Question: I'm attempting to create an ticket type of system for our companies IT related issues.
This ticket system should work as follows:
- - - -
I'm having some issues with the last bullet.
Since I'm using two databases (it_queries with unique id ticket_id and it_responses with foreign id ticket_id), I'll have to have 3 views in each other in order for this to work.
I have the following in mind:

How will I be able to achieve this or is there an easier way to do this?
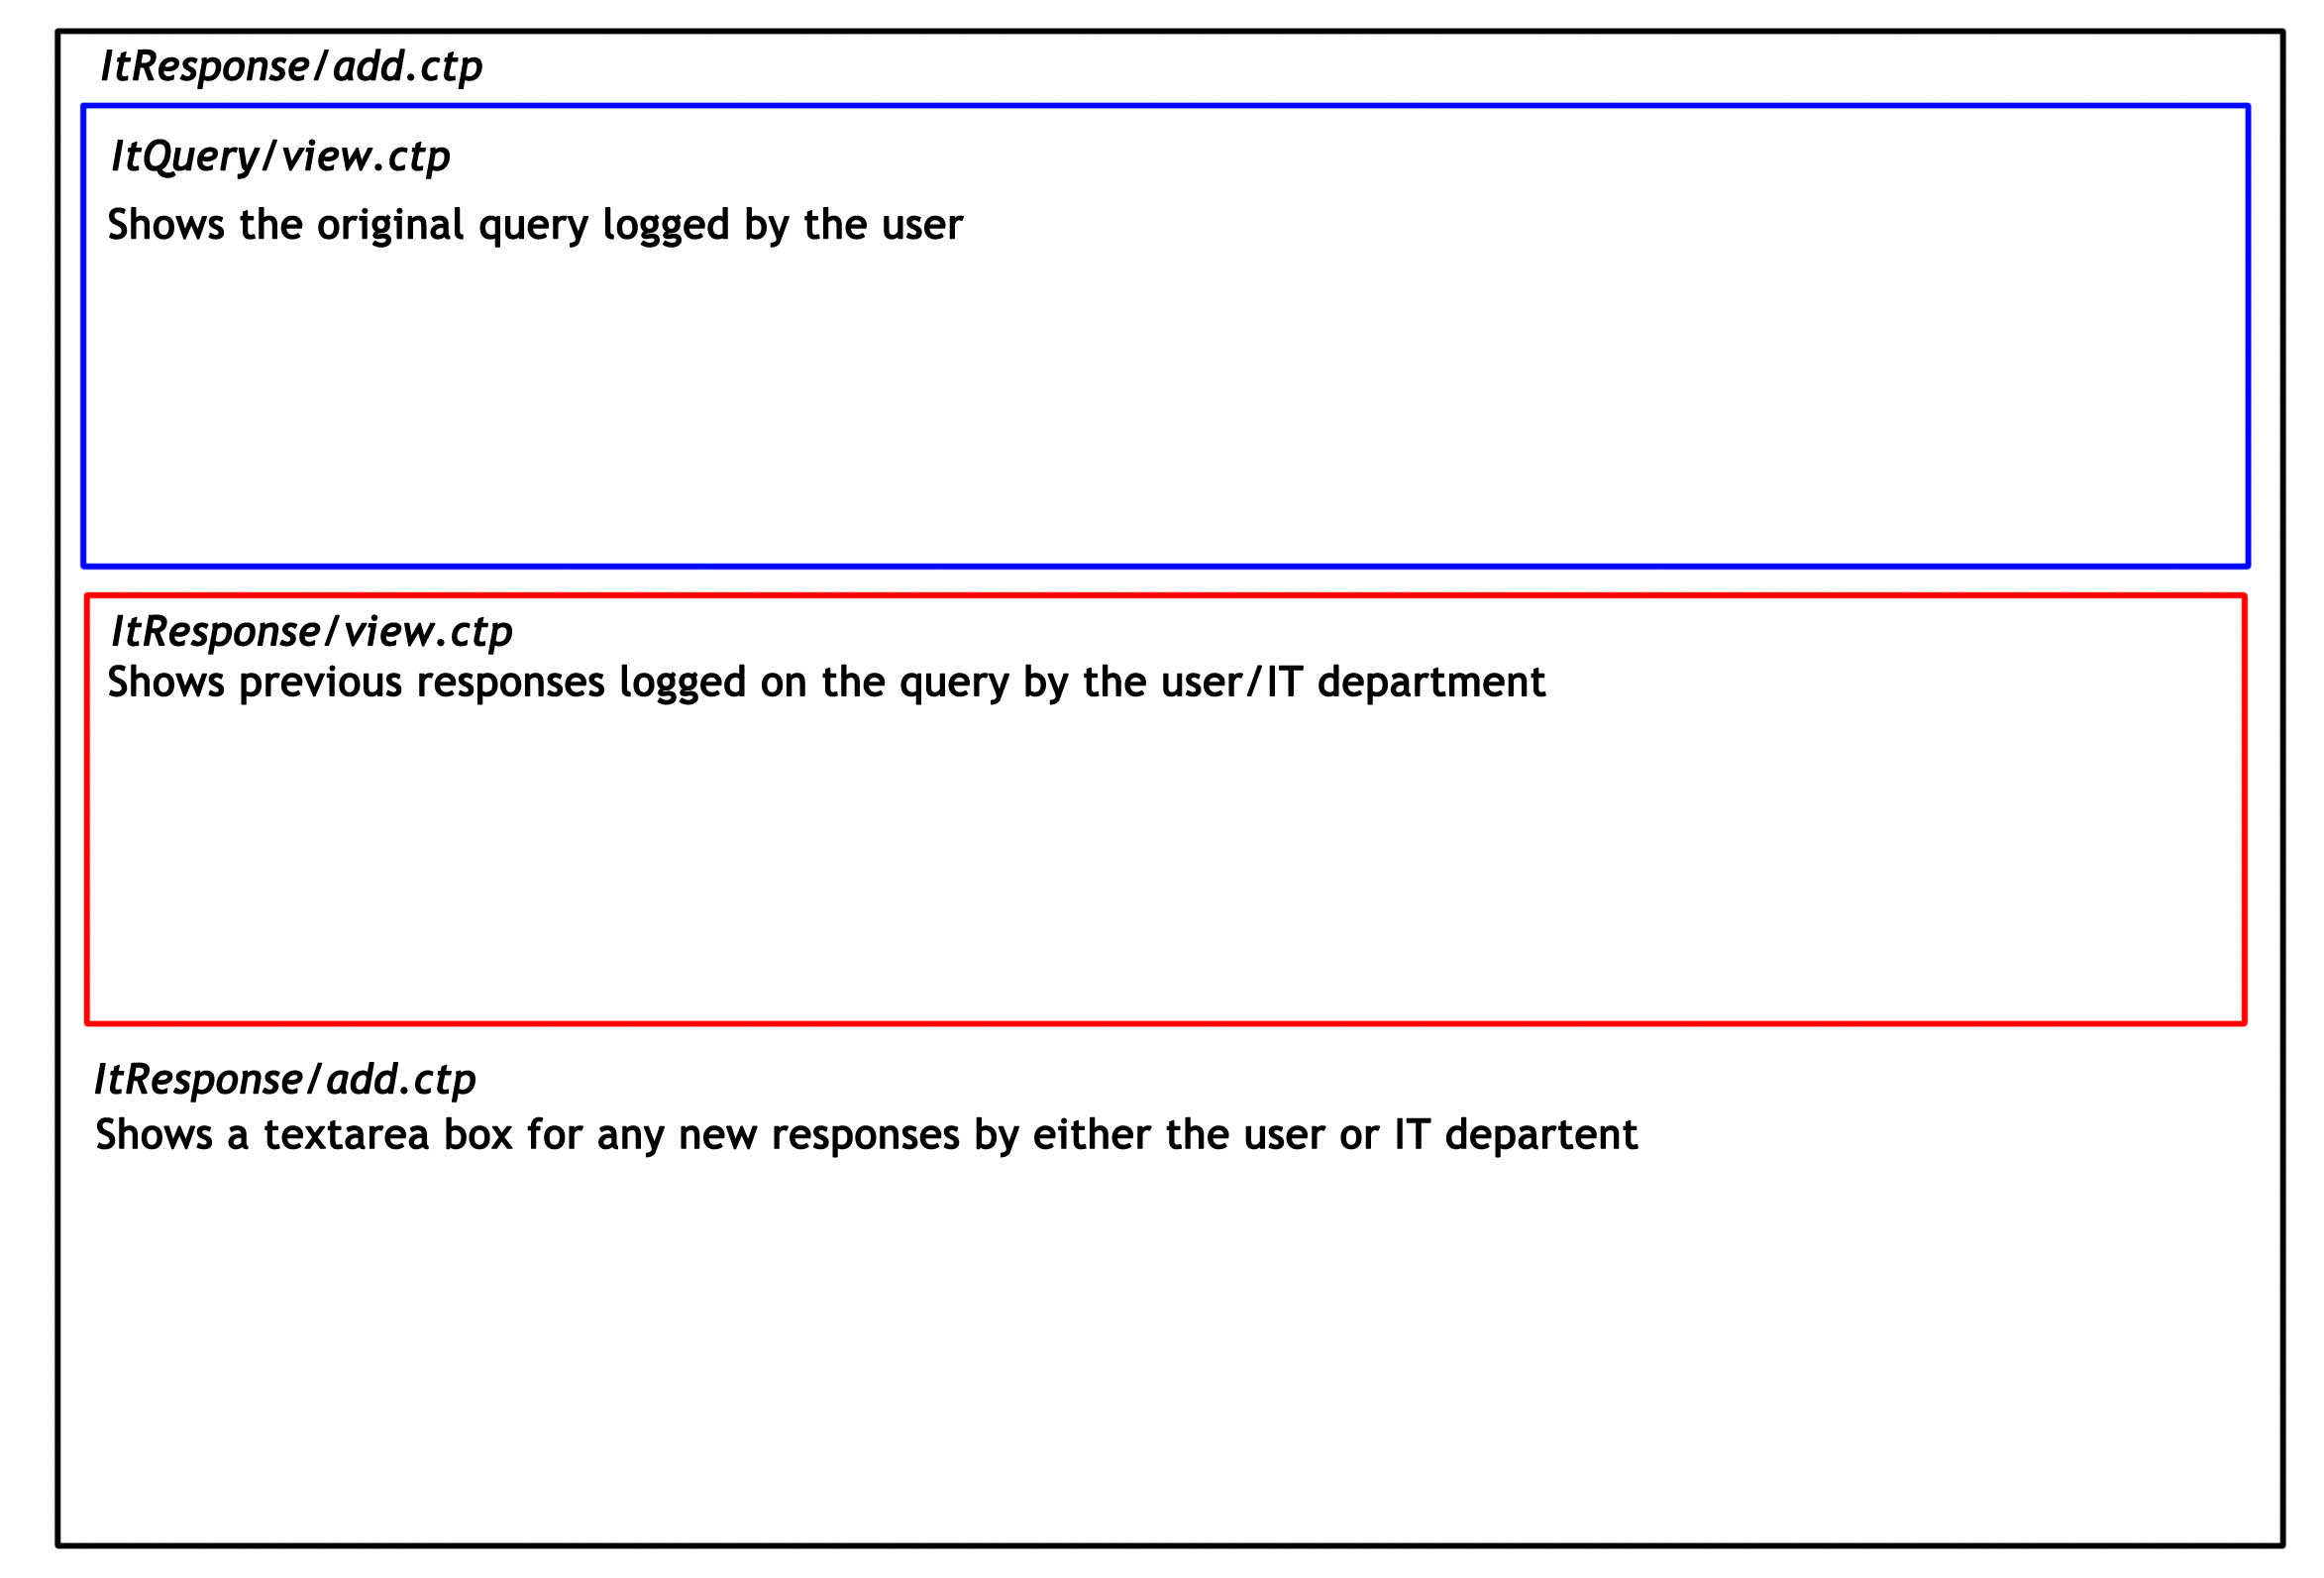
Answer: As Dipesh said, you should relate the tables correctly in order to make things easier and much more faster. Also, I would recommend you using the <URL>, not only for Controllers, models and views, but also for the DataBase design.
It will save you a lot of work and headaches.
You can make use of the <URL> for it.
Apart from that, I don't see the point on using different views. You could use elements instead (view/eElements/), but i would do it much more simple.
You should take into account that one controller can (and probably will) make use of more than one model. Said this, your 'view' action in your 'ticketController' could call also to the 'it_responses' table and retrieve the data in another array.
For example:
'''
class TicketsController extends AppController {
//using the It_response model
var $uses = array('Ticket' , 'It_response');
public function view($id){
$ticketData = $this->Ticket->find('all', array('conditions' => array('Ticket.id' => $id));
$responsesData = $this->It_response->find('all', array('conditions' => array('It_response.ticket_id' => $id));
//setting the variables in the ticket view.
$this->set('ticket', $ticketData);
$this->set('responses', $responsesData);
}
'''
Anyway, if your ticket is correctly linked to the response model, you would only need to do one query which would contain an array of Responses.